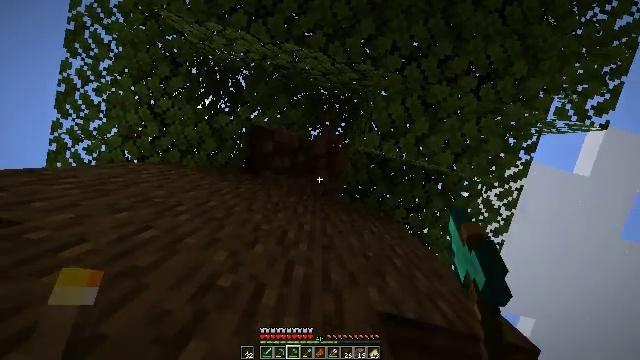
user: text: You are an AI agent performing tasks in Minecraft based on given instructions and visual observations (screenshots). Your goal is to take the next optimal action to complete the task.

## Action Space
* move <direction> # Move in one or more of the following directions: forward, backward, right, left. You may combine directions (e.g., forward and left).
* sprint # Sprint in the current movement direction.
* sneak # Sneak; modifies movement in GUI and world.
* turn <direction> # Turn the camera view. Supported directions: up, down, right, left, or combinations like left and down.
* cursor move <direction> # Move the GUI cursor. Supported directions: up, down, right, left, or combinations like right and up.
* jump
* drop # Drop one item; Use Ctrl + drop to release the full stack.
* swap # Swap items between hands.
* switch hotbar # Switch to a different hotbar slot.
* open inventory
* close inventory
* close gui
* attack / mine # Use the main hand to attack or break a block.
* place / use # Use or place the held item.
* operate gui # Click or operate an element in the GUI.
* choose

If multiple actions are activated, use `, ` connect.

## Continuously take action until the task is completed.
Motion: motion action
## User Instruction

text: Chop down the dark oak log.
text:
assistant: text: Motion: attack / mine